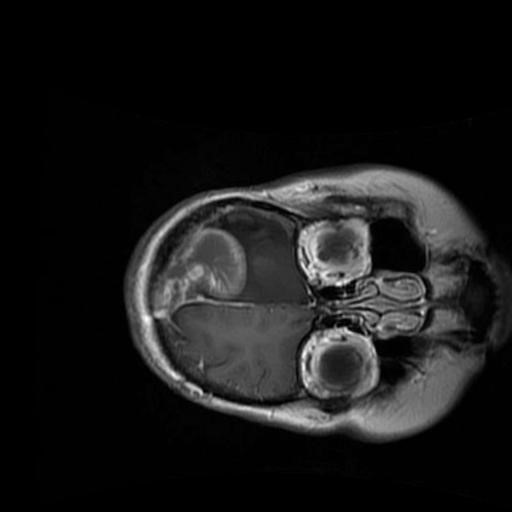
Label: brain_glioma